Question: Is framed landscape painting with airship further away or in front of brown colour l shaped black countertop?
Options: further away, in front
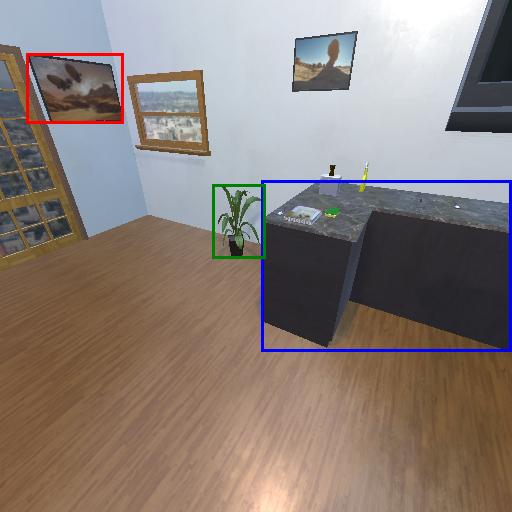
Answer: further away